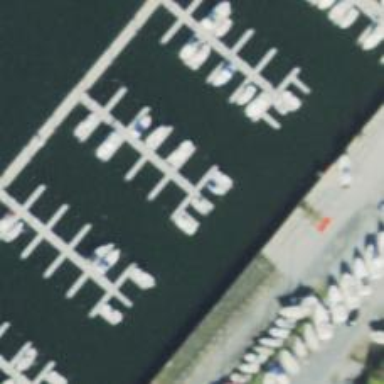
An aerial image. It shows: Pier with mooring facilities.